Question: I am trying to test SwingX for the first time,For this, I read the doc : <URL>
I'd like to make a suggestion on a JTextField like this:
'''
List items = [...];
JTextField textField = [...];
AutoCompleteDecorator.decorate(textField, items);
'''
so I create a project on netbeans, this is my code:
'''
package test_swingx;
import java.awt.Dimension;
import java.awt.HeadlessException;
import java.util.ArrayList;
import java.util.List;
import javax.swing.JFrame;
import javax.swing.JPanel;
import javax.swing.JTextField;
import org.jdesktop.swingx.autocomplete.AutoCompleteDecorator;
/**
*
* @author marwen
*/
public class Test_swingx extends JFrame {
public Test_swingx(String title) throws HeadlessException {
this.setTitle(title);
JPanel pan=new JPanel();
JTextField jtf=new JTextField();
jtf.setColumns(20);
List items = new ArrayList();
items.add("hello");
items.add("marwen");
items.add("allooo");
AutoCompleteDecorator.decorate(jtf, items);
pan.add(jtf);
this.setContentPane(pan);
this.setDefaultCloseOperation(JFrame.EXIT_ON_CLOSE);
this.setVisible(true);
this.setBounds(280, 150, 500, 200);
}
public static void main(String[] args) {
Test_swingx tsx=new Test_swingx("helloo swingx");
}
}
'''

I get this error :
'''
no suitable methode found for decorate....
'''
I'm following well the syntax , I do not understand where the error come?
ANY HELPS ?
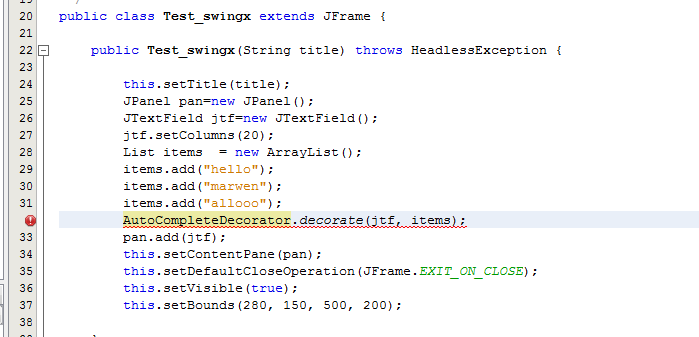
Answer: Your method decorate call, is resolve to the first method below which is incorrect. Second method decorate expected JList instead of list.
'''
public static void decorate(JComboBox comboBox, ObjectToStringConverter stringConverter)
public static void decorate(JList list, JTextComponent textComponent)
'''
However, if you still want to use List, you should use this method,
'''
public static void decorate(JTextComponent textComponent, List<?> items, boolean strictMatching)
'''
I've changed the error part in your question with this.
'''
import java.util.ArrayList;
import java.util.List;
import javax.swing.JFrame;
import javax.swing.JPanel;
import javax.swing.JTextField;
import javax.swing.text.JTextComponent;
import org.jdesktop.swingx.autocomplete.AutoCompleteDecorator;
public class Test_swingx extends JFrame
{
public Test_swingx(String p_title)
{
this.setTitle(p_title);
JPanel pan = new JPanel();
JTextComponent jtf = new JTextField();
((JTextField) jtf).setColumns(20);
List items = new ArrayList();
items.add("hello");
items.add("marwen");
items.add("allooo");
AutoCompleteDecorator.decorate(jtf, items, false);
pan.add(jtf);
this.setContentPane(pan);
this.setDefaultCloseOperation(JFrame.EXIT_ON_CLOSE);
this.setVisible(true);
this.setBounds(280, 150, 500, 200);
}
public static void main(String[] args)
{
Test_swingx tsx = new Test_swingx("helloo swingx");
tsx.setVisible(true);
}
}
'''